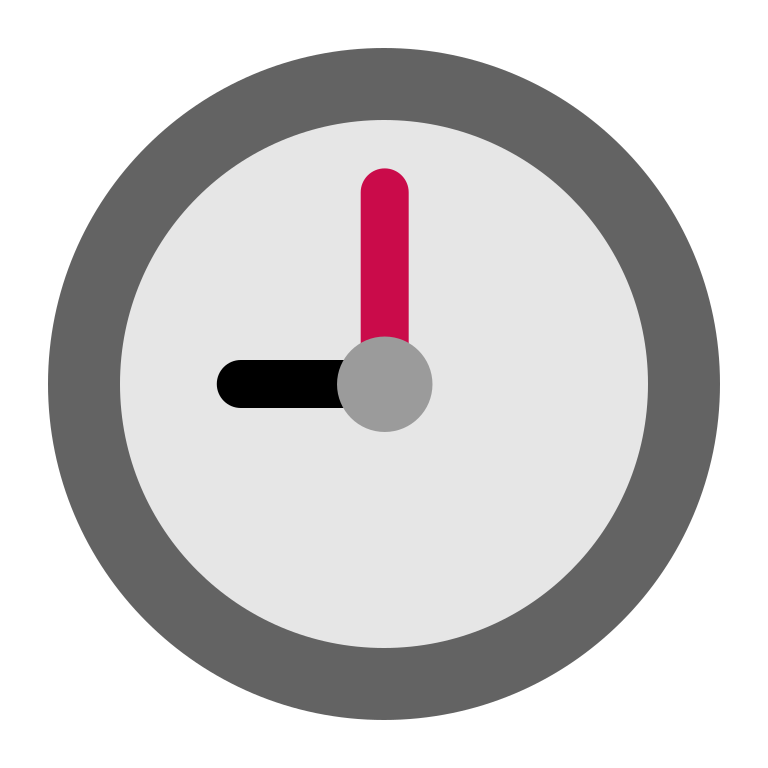
nine oclock flat